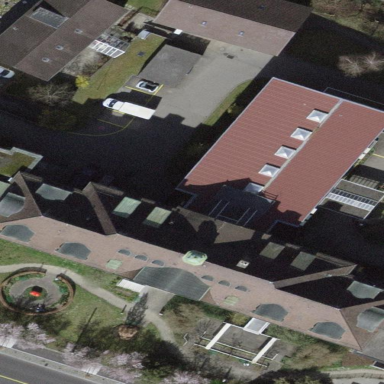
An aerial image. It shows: Building.